Question: I created a custom QLineEdit for timecode (a timecode looks like this : ) edition.
It react with the keyboard and the mouse. If the user edit the timecode with the mouse (draging up/down a couple of digit) the highlighting is wrong : it select all the characters from the cursor to the end. (ie: If I drag the selection will be ).
In order to get rid of that, I use 'setSelection(x,2)' which select only the wanted digit (verified using 'qDebug() << selectedText()') but the highlighting is still wrong :
'''
#include "PhTimecodeEdit.h"
PhTimeCodeEdit::PhTimeCodeEdit(QWidget *parent) :
QLineEdit(parent),
_tcType(PhTimeCodeType25)
{
connect(this, SIGNAL(textChanged(QString)), this, SLOT(onTextChanged(QString)));
this->installEventFilter(this);
_mousePressed = false;
_selectedIndex = 0;
}
bool PhTimeCodeEdit::isTimeCode()
{
PhFrame frame;
QString text;
frame = PhTimeCode::frameFromString(this->text(),_tcType);
text = PhTimeCode::stringFromFrame(frame, _tcType);
if(text == this->text())
return true;
else
return false;
}
bool PhTimeCodeEdit::eventFilter(QObject *, QEvent *event)
{
switch (event->type()) {
case QEvent::MouseButtonPress:
_mousePressed = true;
_mousePressedLocation = static_cast<QMouseEvent *>(event)->pos();
if(_mousePressedLocation.x() > 110 and _mousePressedLocation.x() < 145) {
_selectedIndex = 0;
}
else if(_mousePressedLocation.x() > 145 and _mousePressedLocation.x() < 190) {
_selectedIndex = 3;
}
else if(_mousePressedLocation.x() > 190 and _mousePressedLocation.x() < 230) {
_selectedIndex = 6;
}
else if(_mousePressedLocation.x() > 230 and _mousePressedLocation.x() < 270) {
_selectedIndex = 9;
}
return true;
case QEvent::MouseButtonRelease:
_mousePressed = false;
return true;
case QEvent::MouseMove:
{
if(_mousePressed) {
int y = static_cast<QMouseEvent *>(event)->pos().y();
PhFrame currentFrame = PhTimeCode::frameFromString(this->text(), _tcType);
if(_selectedIndex == 0) {
if(_mousePressedLocation.y() > y)
currentFrame += 25 * 60 * 60;
else
currentFrame -= 25 * 60 * 60;
}
else if(_selectedIndex == 3) {
if(_mousePressedLocation.y() > y)
currentFrame += 25 * 60;
else
currentFrame -= 25 * 60;
}
else if(_selectedIndex == 6) {
if(_mousePressedLocation.y() > y)
currentFrame += 25;
else
currentFrame -= 25;
}
else if(_selectedIndex == 9) {
if(_mousePressedLocation.y() > y)
currentFrame++;
else
currentFrame--;
}
_mousePressedLocation.setY(y);
this->setText(PhTimeCode::stringFromFrame(currentFrame, _tcType));
setSelection(_selectedIndex,2);
}
return false;
}
default:
return false;
}
}
'''
What should I do to get it right ?
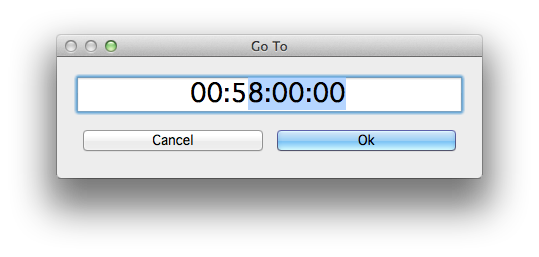
Answer: I'm not sure, but your 'eventFilter' is strange. It conflicts with mouse processing of QLineEdit.
1. Try to return QLineEdit::eventFilter(); in default section.
2. You didn't implement mouse tracking. You should disable it with mouse capture and overloading mouse*Event();. Mouse events processing should be disabled while you track manually mouse.
Reason of bug: mouse moving, that processed by QLineEdit overrides text selection that you set in eventFilter. It happens on mouse release.
Possible hotfix (dirty): implement your own slot for set selection and call it via Qt::QueuedConnection. So your direct call of setSelection will be processed after releasing of mouse.